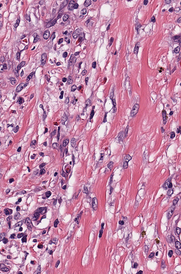
Tumor epithelial tissue: no
Tumor-associated stroma tissue: yes
Normal tissue: no